Interaction volume radius: 5 \u00c5
Interaction volume height: 15 \u00c5
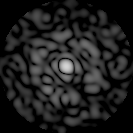
Disorder parameter: 0.8448